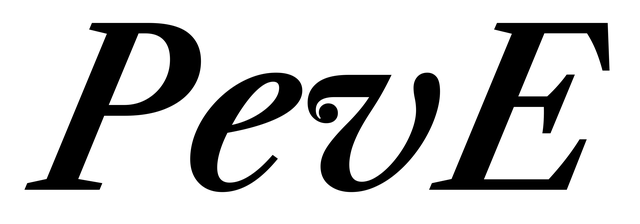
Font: LibreCaslonText-Italic_SemiBold_Italic